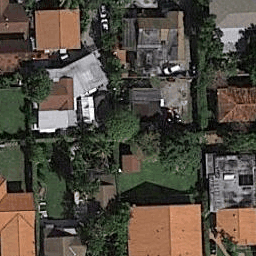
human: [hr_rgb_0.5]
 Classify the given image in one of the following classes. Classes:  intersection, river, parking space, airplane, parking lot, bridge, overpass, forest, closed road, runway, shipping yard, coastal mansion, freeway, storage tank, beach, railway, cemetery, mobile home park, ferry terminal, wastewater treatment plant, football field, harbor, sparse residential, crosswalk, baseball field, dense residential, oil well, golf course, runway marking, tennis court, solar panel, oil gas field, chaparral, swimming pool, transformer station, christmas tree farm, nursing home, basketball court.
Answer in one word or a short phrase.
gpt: dense residential